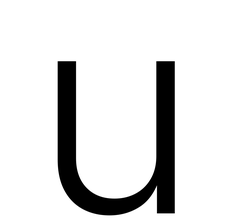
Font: Inter_Light